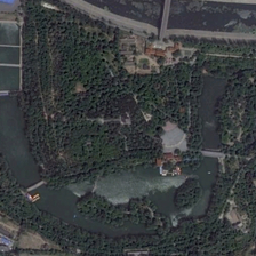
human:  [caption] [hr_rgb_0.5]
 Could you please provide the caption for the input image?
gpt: a big tree and a river.

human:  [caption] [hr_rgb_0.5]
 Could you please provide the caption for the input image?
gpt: A big tree and a river.

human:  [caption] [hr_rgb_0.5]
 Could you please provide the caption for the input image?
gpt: Big trees and rivers.

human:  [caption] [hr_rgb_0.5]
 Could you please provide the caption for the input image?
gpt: Trees and rivers are deep green.

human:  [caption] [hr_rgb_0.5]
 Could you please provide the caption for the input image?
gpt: Trees and rivers are dark green.